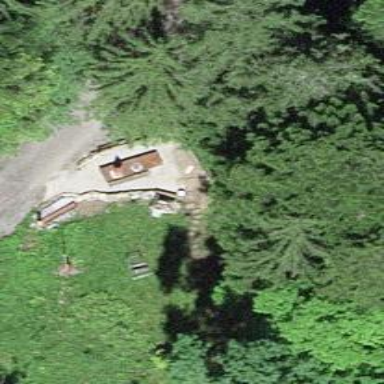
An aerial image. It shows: Cafe building.